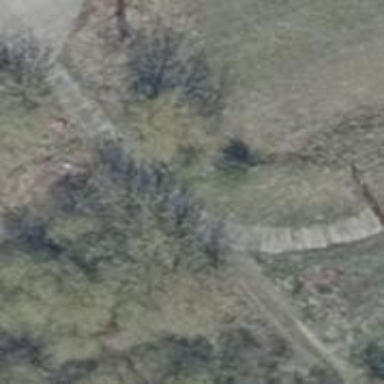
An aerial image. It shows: Concrete track with grade 1 quality.